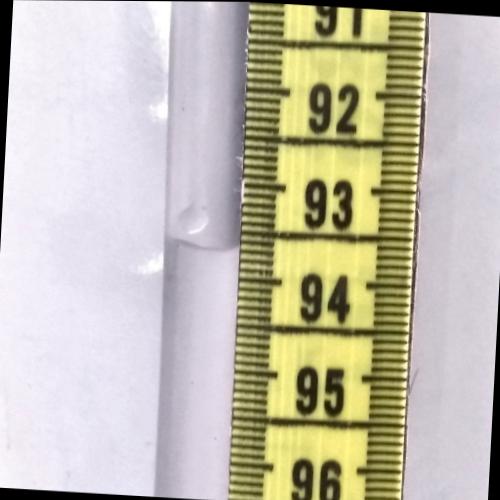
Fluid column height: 93.7 cm